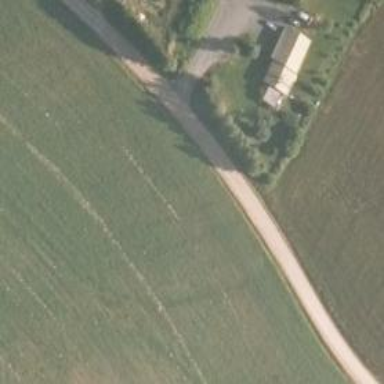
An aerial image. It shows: Unclassified road.